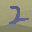
Label: 2